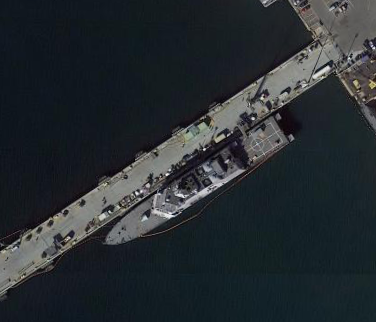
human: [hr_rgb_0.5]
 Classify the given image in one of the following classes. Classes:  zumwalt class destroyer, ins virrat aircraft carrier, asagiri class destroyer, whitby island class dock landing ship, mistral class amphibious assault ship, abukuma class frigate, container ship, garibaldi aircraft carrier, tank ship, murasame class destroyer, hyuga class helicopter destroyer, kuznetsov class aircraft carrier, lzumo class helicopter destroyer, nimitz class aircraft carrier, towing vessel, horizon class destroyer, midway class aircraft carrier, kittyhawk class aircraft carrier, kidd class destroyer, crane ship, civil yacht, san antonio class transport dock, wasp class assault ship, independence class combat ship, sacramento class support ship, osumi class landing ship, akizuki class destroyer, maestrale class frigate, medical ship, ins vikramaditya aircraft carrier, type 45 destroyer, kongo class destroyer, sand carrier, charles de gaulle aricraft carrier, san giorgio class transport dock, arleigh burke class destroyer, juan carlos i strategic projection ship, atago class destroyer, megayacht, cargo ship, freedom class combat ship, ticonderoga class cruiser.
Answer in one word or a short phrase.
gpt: Freedom class combat ship